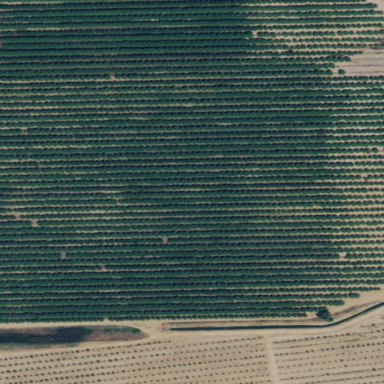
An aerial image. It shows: Orchard.